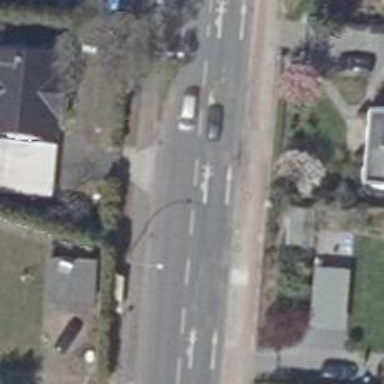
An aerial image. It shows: Primary road with asphalt surface. It has sidewalks on both sides and cycle track.